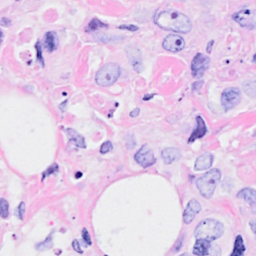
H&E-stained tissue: Breast